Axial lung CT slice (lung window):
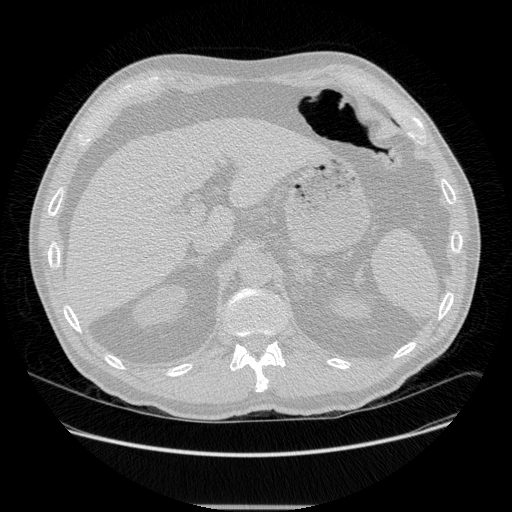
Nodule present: no